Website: slack
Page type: stored-credit-cards
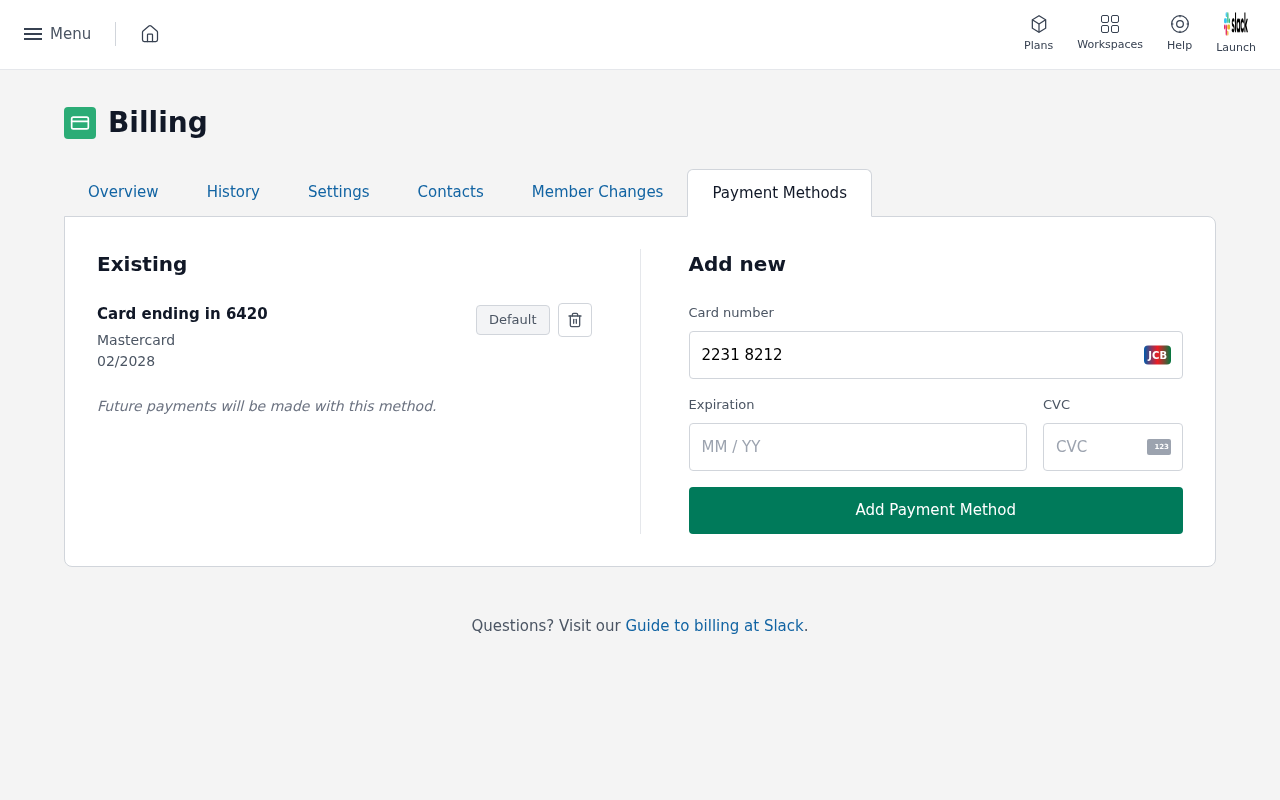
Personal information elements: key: PII_CARD_CVV
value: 549
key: PII_CARD_EXPIRY
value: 02/2028
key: PII_CARD_EXPIRY
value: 02/28
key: PII_CARD_LAST4
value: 6420
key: PII_CARD_NUMBER
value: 2231 8212 4625 6420
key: PII_CARD_TYPE
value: Mastercard